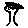
Label: tree